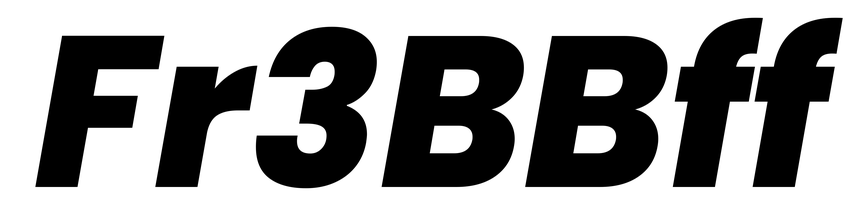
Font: Poppins-ExtraBoldItalic